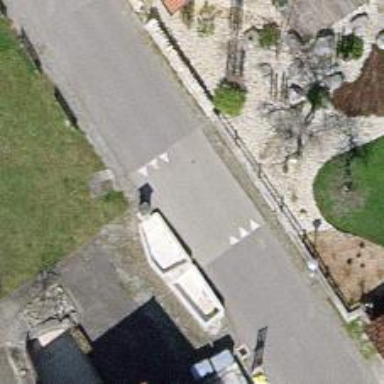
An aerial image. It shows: Traffic calming hump on the road.